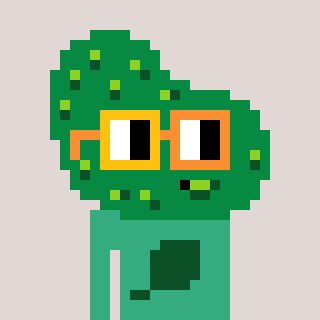
a pixel art character with square yellow and orange glasses, a pickle-shaped head and a teal-colored body on a warm background